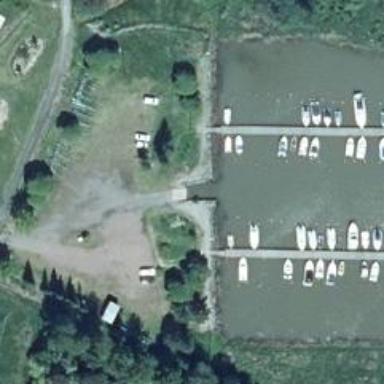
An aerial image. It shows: Slipway on leisure land.